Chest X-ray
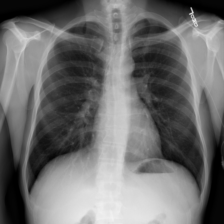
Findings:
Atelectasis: negative
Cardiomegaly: negative
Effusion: negative
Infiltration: negative
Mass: negative
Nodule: negative
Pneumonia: negative
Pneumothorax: negative
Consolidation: negative
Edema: negative
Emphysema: negative
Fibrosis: negative
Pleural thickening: negative
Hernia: negative